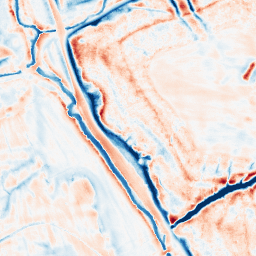
Category: edge_preserving
Decomposition family: bilateral
Decomposition parameters: d: 21
sigma_color: 150
sigma_space: 100
Upsampling method: quintic
Upsampling parameters: scale: 4
Upsampling scale: 4